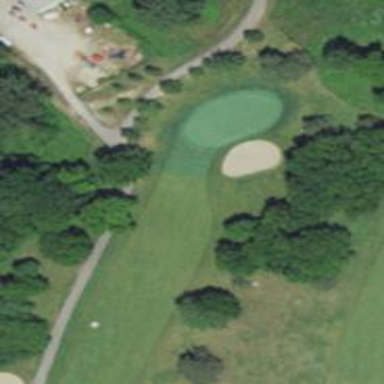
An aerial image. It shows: View of golf hole.